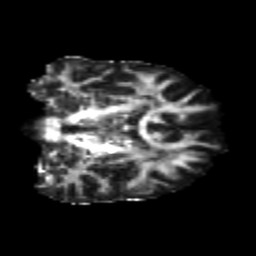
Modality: FA
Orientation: coronal
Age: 22
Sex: male
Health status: healthy
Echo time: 0.074 s